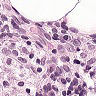
Metastatic tissue present: no